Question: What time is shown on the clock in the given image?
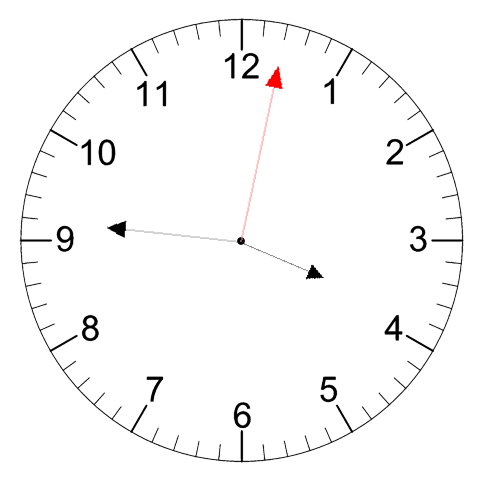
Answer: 03:46:02